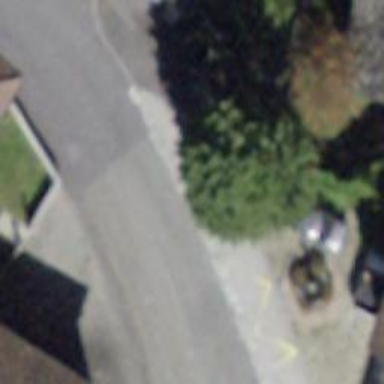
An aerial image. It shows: Bus stop with platform for public transport.